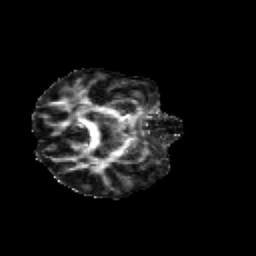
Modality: FA
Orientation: axial
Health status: healthy
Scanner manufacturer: siemens
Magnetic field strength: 3 T
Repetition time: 12 s
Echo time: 0.092 s